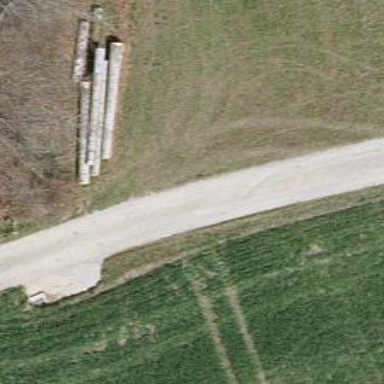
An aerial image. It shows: Bench for seating.